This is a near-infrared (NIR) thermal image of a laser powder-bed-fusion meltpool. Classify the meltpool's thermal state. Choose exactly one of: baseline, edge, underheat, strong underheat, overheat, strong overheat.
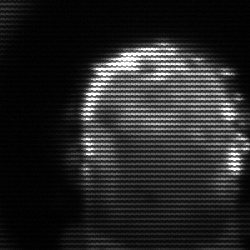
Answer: baseline